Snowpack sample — Snodgrass Mountain, Crested Butte, Colorado (2/4/25, 12:06 PM MST)
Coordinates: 38.923, -106.968
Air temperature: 35 °F
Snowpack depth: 80 cm
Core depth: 80 cm
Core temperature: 32 °F
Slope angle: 14°, slope face: 78°
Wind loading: low
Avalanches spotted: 0
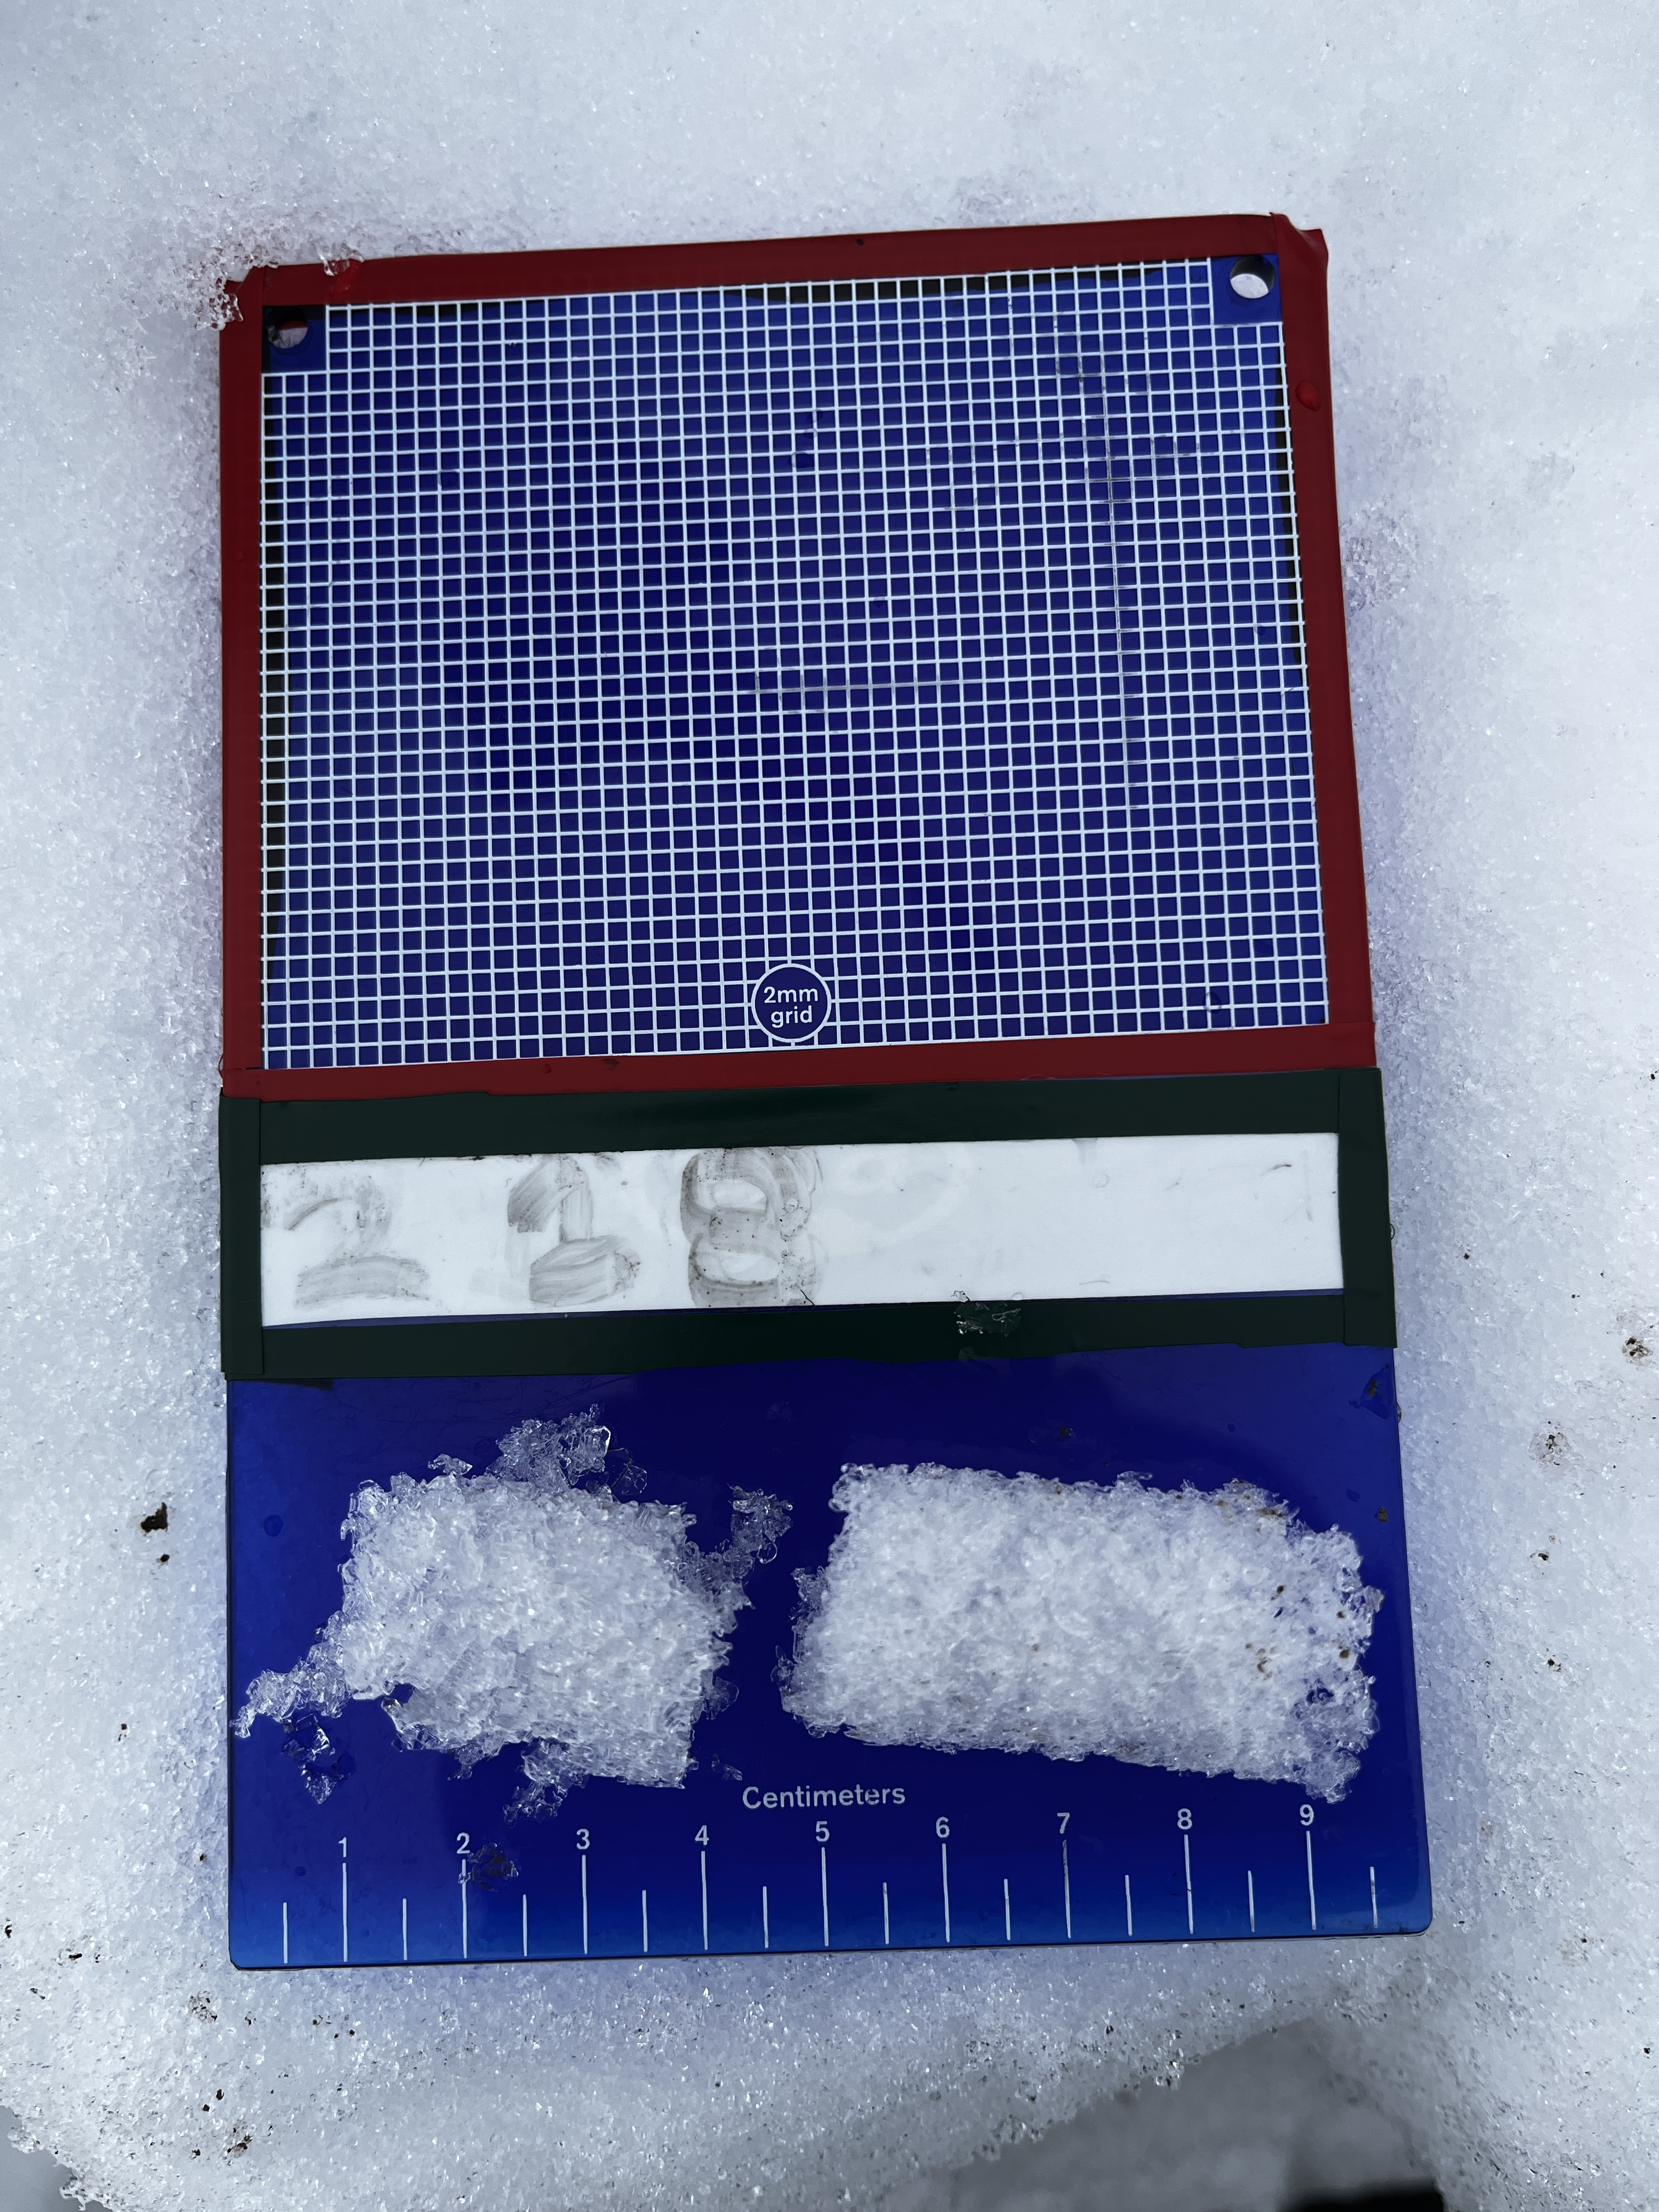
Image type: crystal_card
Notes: No avalanches nearby, unusually warm weather for the last month reported by residents, Collected 25 yards from treeline